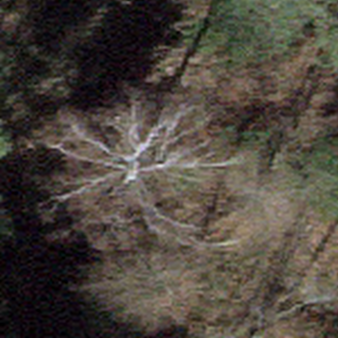
Label: other